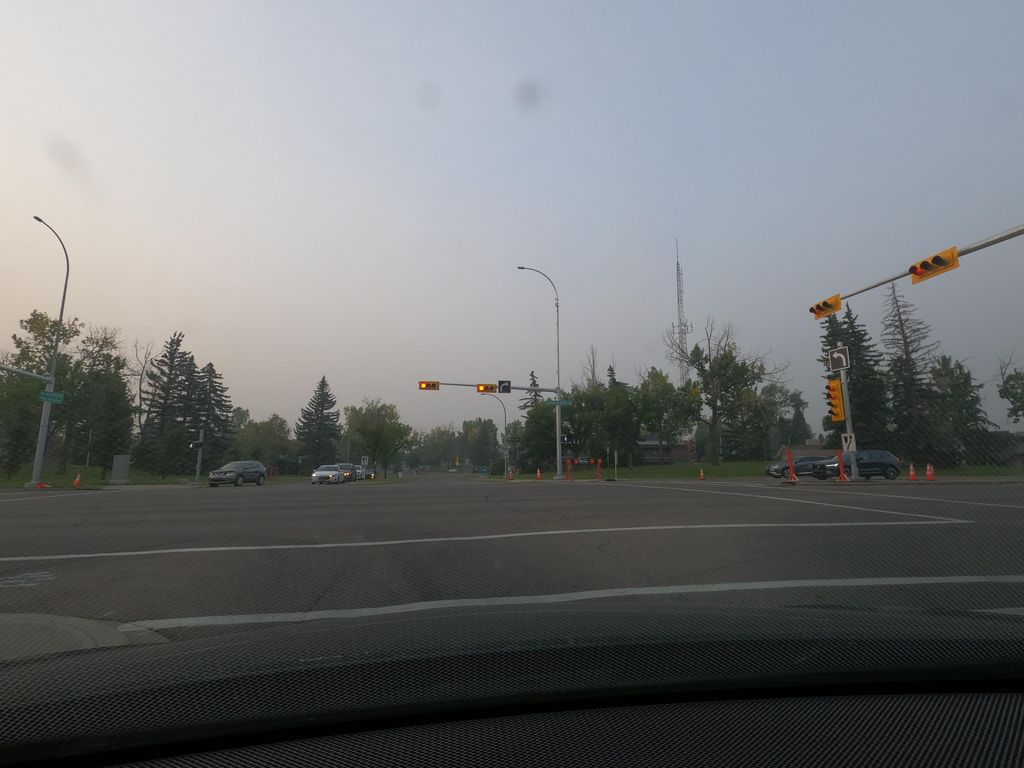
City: calgary